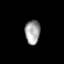
Tissue: lung
Cell type: Others
Senescence score: 0.2407
Nuclear area (px): 355
Mean DAPI intensity: 159.992